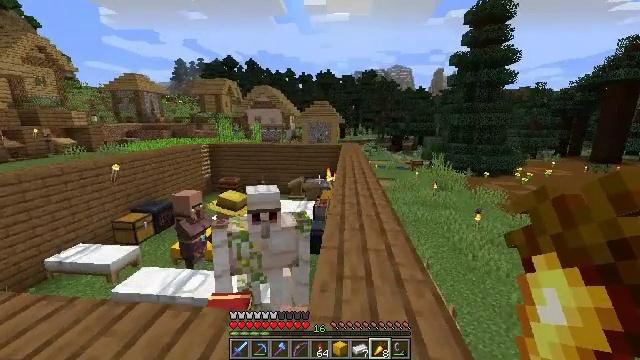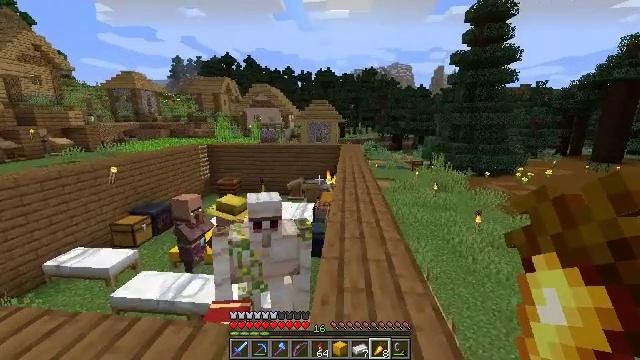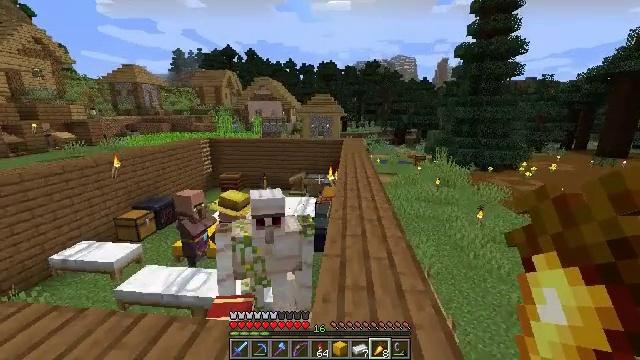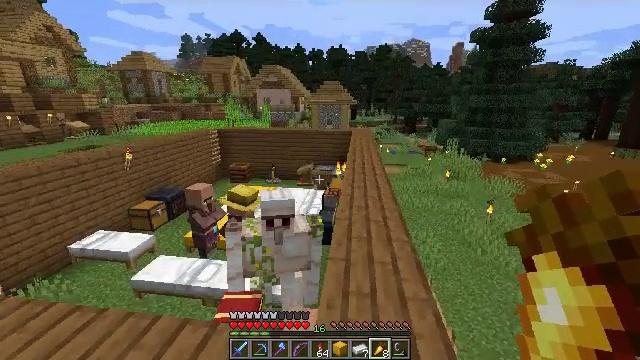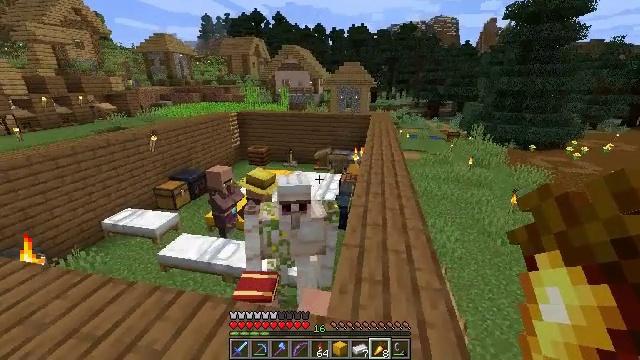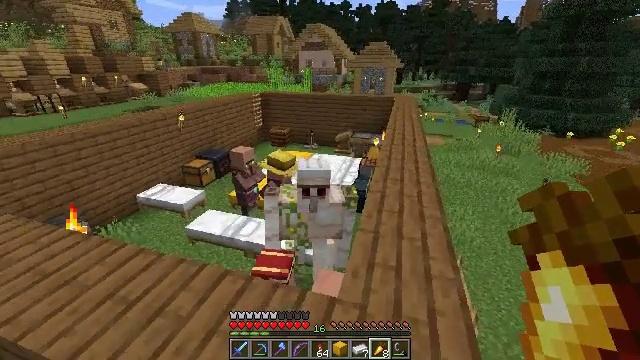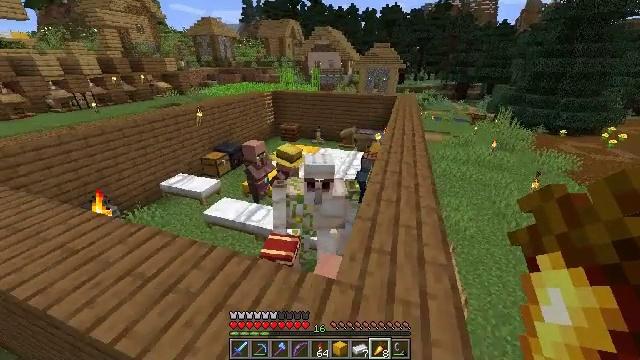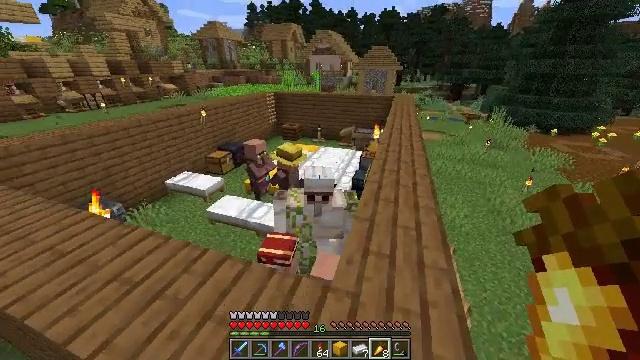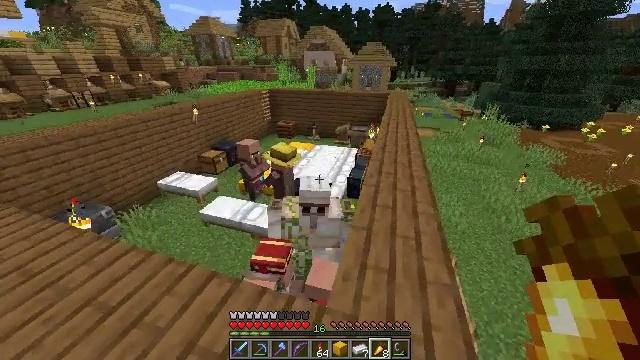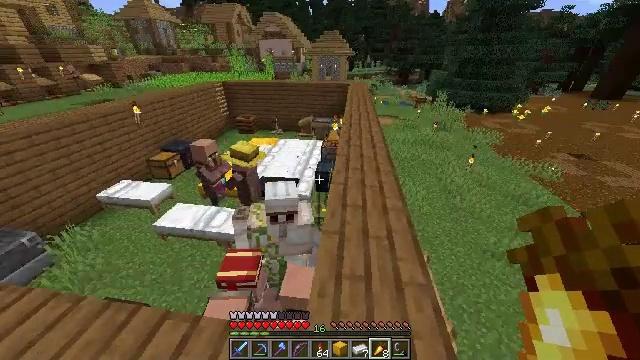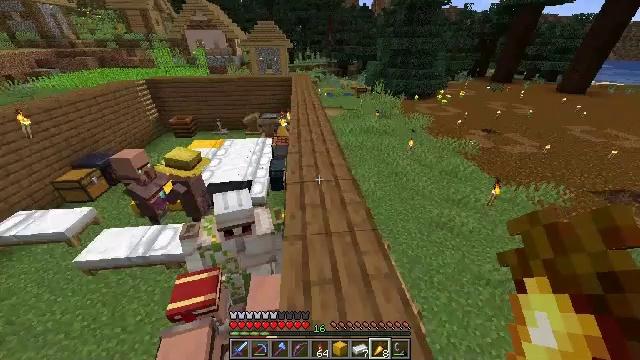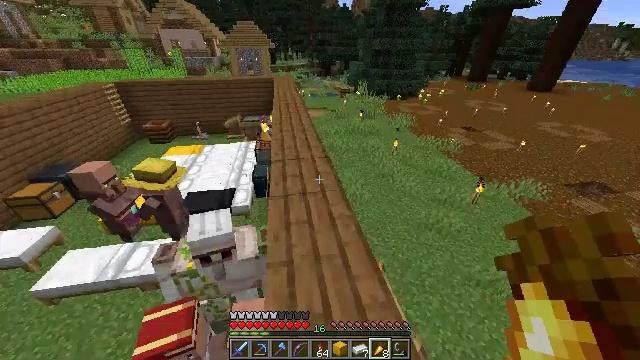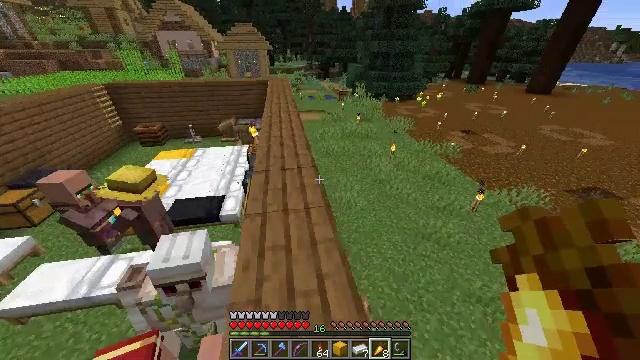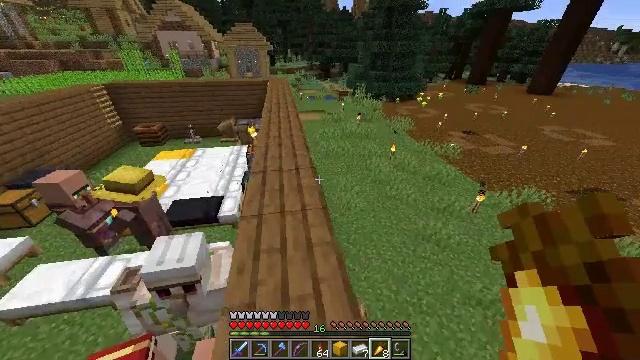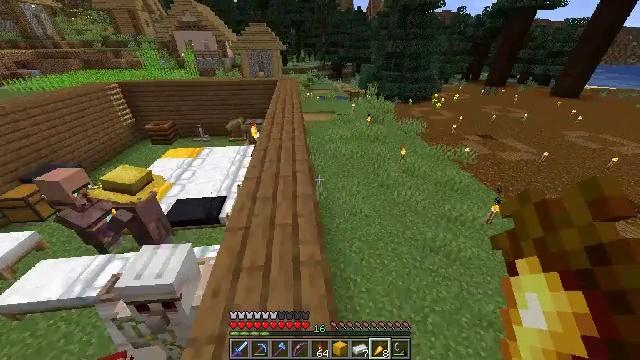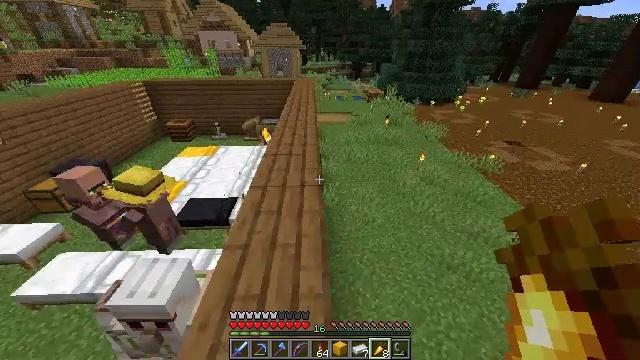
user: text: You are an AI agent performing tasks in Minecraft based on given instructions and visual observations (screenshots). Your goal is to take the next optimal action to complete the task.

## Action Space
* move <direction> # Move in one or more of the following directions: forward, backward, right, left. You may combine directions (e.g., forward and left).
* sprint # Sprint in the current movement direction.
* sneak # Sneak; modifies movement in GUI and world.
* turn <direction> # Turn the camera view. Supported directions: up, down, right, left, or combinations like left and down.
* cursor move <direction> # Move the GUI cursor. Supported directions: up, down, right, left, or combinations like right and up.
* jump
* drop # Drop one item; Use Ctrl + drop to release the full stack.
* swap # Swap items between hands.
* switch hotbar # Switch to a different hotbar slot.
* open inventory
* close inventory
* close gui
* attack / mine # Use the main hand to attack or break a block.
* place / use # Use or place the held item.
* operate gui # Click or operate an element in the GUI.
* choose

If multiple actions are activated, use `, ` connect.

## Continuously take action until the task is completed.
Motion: motion action
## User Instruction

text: Mine spruce leaves from the tree.
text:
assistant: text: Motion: move forward and move right, sprint
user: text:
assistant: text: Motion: move forward and move right, sprint, turn down
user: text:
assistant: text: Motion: move forward and move right, sprint, turn left and down
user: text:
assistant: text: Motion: move forward and move right, sprint, turn left and down
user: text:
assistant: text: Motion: move forward and move right, sprint, turn left and down
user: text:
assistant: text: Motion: move forward, sprint, turn left and down
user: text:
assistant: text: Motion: move forward, sprint
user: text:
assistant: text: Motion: move forward, sprint, turn right
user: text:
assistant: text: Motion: move forward, sprint, turn right and down
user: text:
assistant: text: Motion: move forward, sprint, turn right and down
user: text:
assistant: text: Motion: move forward and move right, sprint, turn right
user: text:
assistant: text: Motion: move forward and move right, sprint
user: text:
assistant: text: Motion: move forward and move right, sprint
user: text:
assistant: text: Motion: move forward, sprint, turn left
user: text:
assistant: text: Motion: move forward, sprint, turn left
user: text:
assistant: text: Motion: move forward, sprint, turn left
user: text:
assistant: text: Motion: move forward, sprint, turn left and down
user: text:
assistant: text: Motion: move forward, sprint, turn left
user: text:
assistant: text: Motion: move forward, sprint
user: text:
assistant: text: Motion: move forward, sprint
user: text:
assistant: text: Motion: move forward, sprint
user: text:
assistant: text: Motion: move forward, sprint
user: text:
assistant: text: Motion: move forward, sprint
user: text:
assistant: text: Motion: move forward, sprint
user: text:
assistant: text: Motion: move forward
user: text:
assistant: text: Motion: move forward
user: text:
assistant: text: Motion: move forward
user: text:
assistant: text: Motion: move forward, turn left
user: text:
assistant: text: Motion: move forward, turn left and up
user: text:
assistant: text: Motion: move forward, turn left and up